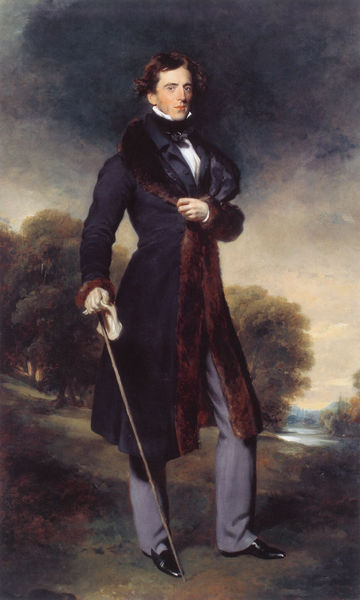
Titel: David Lyon
Künstler: Thomas Lawrence
Institution: Madrid, Museo Thyssen-Bornemisza
Schlagwörter: baum, blau, dunkel, gemälde, hand, himmel, mann, schatten, wasser, weiß, wolken, bäume, fluss, landschaft, see, braun, elegant, grau, handschuh, handschuhe, licht, schwarz, tuch, weg, wiese, wolke, anzug, hemd, hose, jung, kragen, pelz, herr, portrait, porträt, öl, bach, natur, mantel, adel, england, vornehm, wald, stock, bewölkt, adlig, düster, gehstock, schuhe, fein, fliege, gehrock, spaziergang, landscaft, spazierstock, degen, stehkragen, taschentuch, pelzmantel, rasiert, romantisch, kulisse, adliger, caspar david friedrich, lackschuhe, pelzbesatz, pelu, dunkle wolken, pittoresk